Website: crate-barrel
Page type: stored-credit-cards
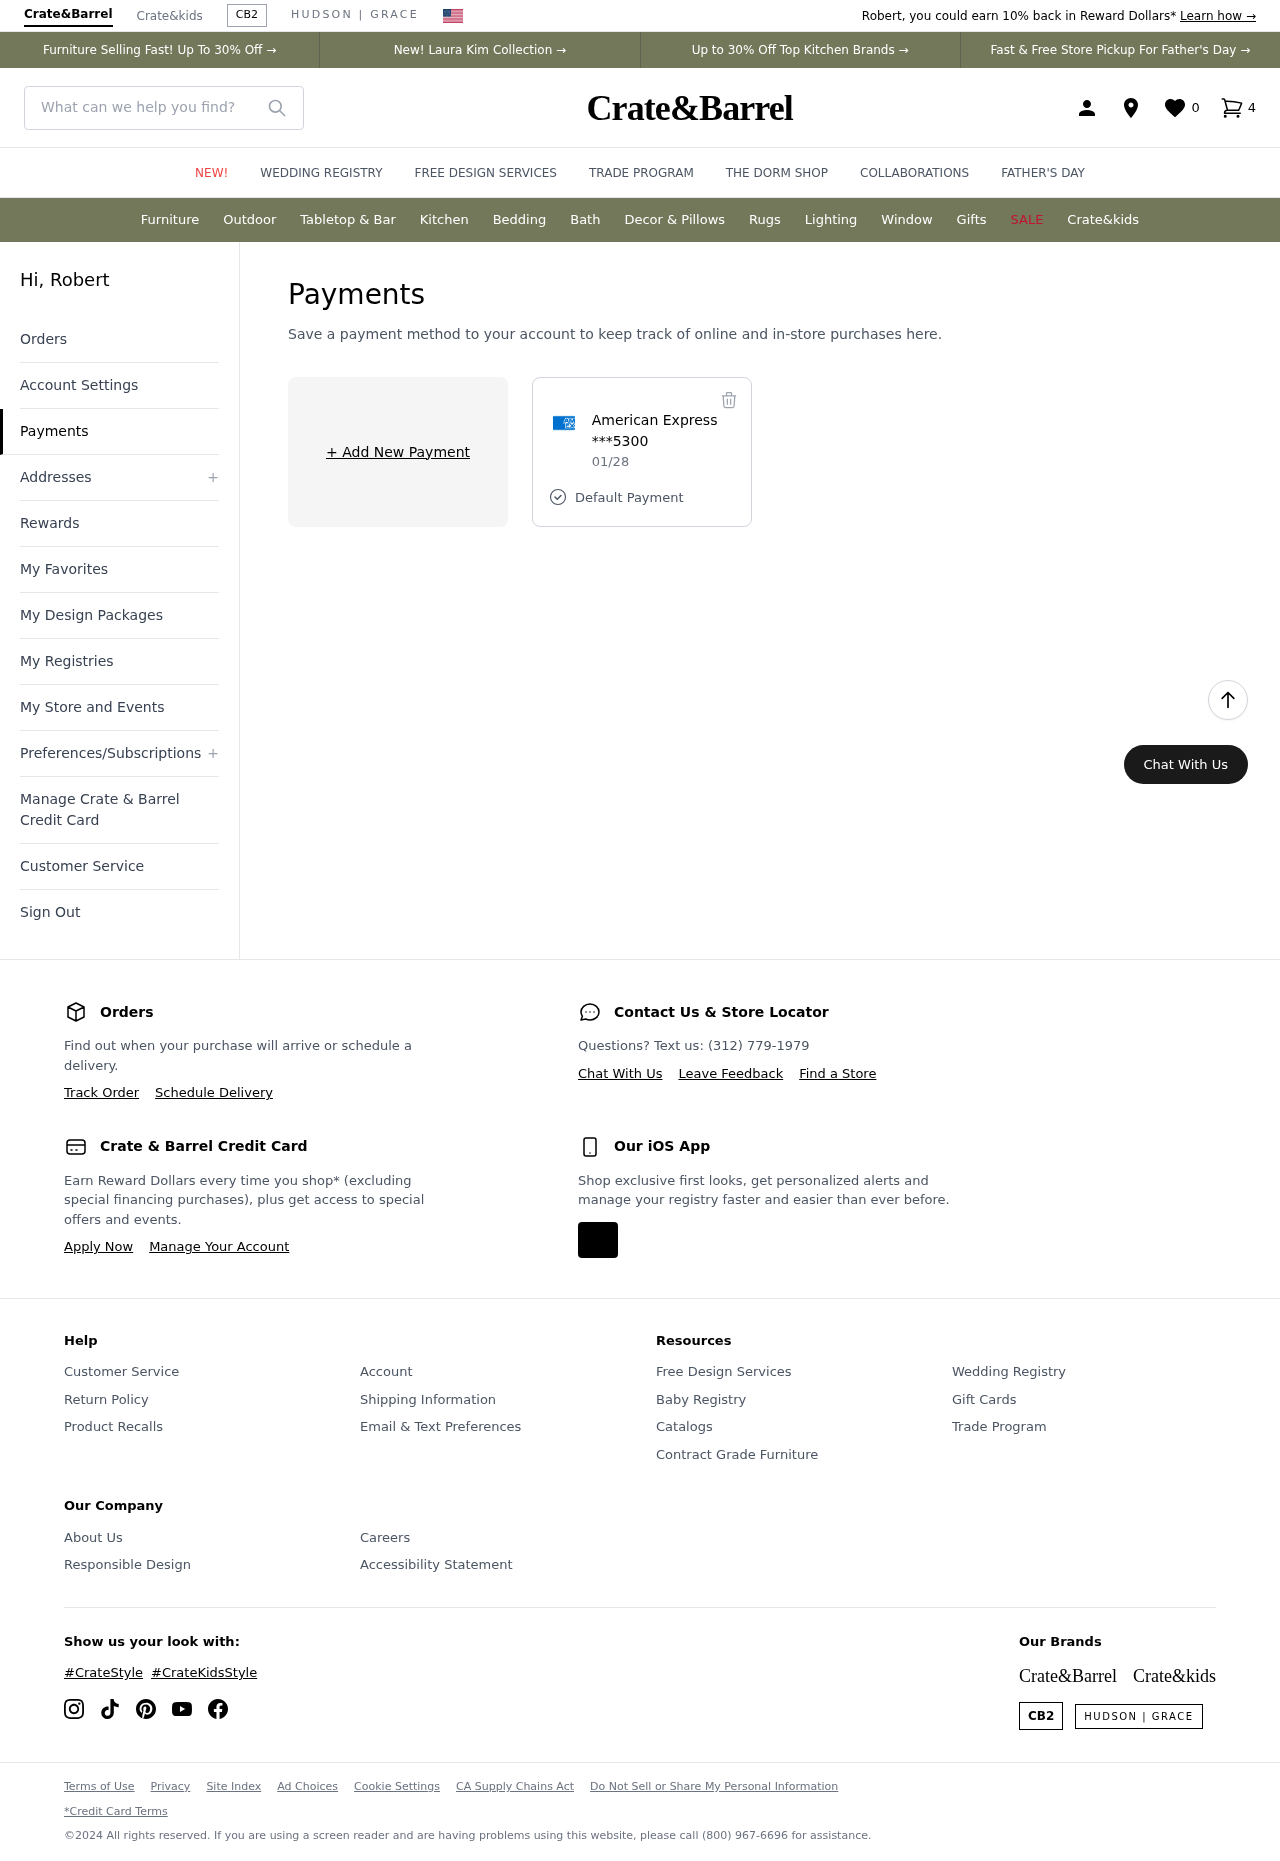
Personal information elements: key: PII_CARD_EXPIRY
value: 01/28
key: PII_CARD_LAST4
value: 5300
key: PII_CARD_TYPE
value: American Express
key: PII_FIRSTNAME
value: Robert
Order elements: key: ORDER_NUM_ITEMS
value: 4
Search elements: key: HEADER_SEARCH
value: What can we help you find?
Other elements: key: FAVORITES_COUNT
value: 0